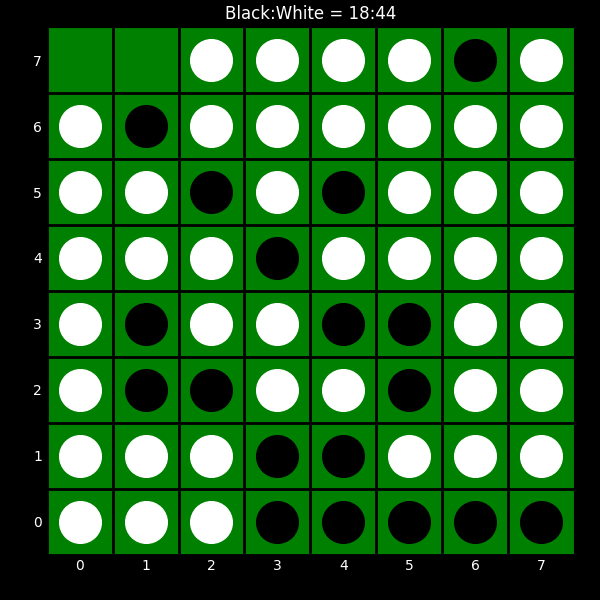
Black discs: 18
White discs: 44